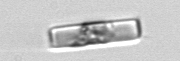
Label: Guinardia_delicatula